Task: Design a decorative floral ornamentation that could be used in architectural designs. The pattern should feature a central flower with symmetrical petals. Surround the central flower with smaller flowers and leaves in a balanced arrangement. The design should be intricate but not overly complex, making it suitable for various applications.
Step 330:
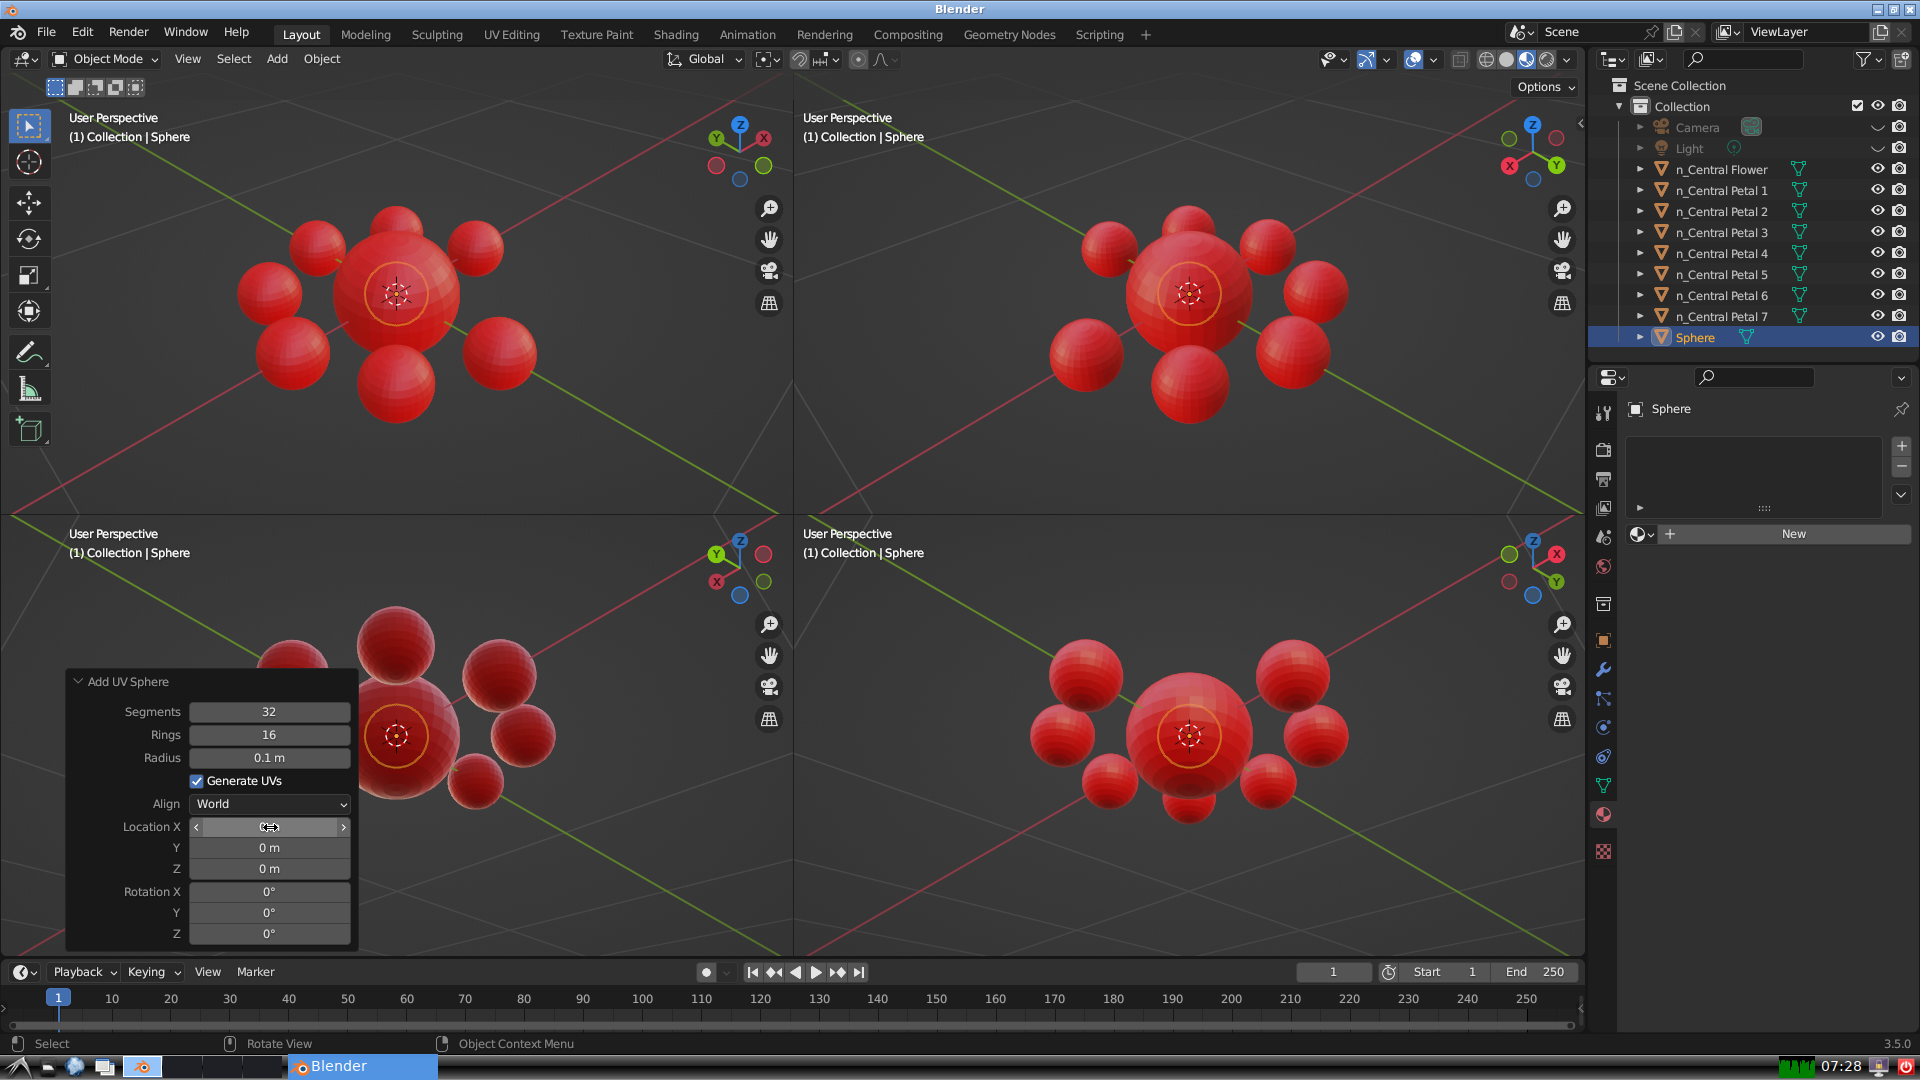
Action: click: no